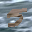
Label: 5